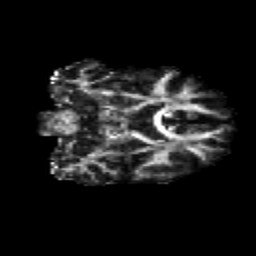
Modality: FA
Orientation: coronal
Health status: healthy
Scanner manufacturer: siemens
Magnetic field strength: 3 T
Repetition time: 12 s
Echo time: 0.092 s